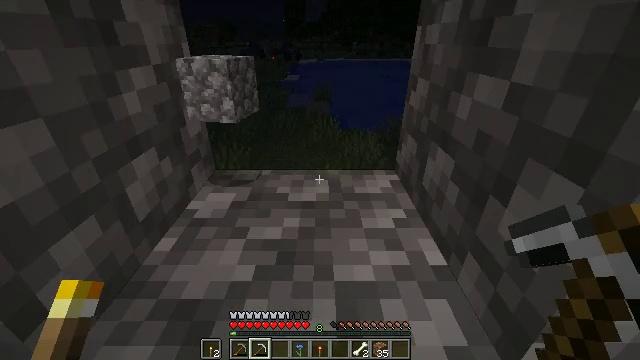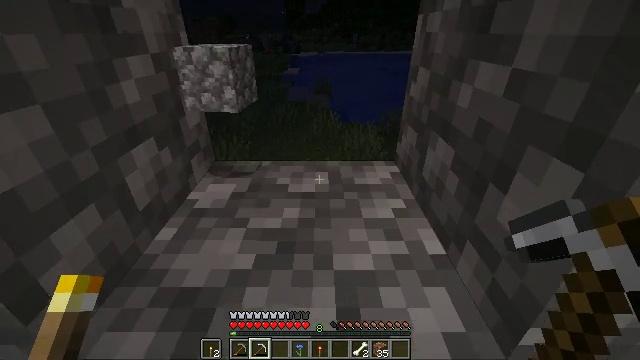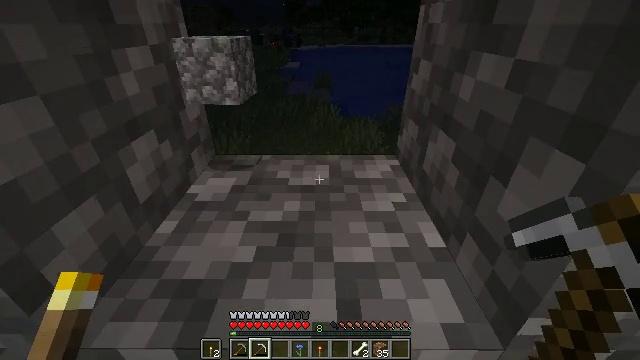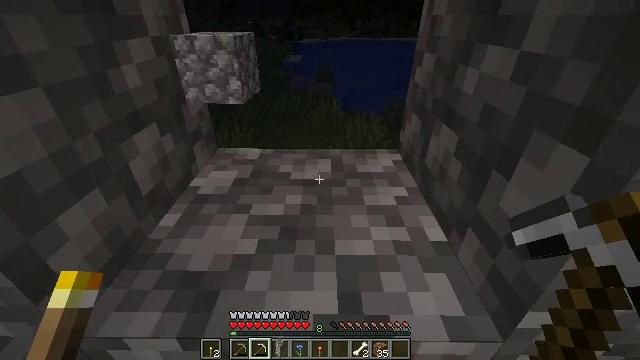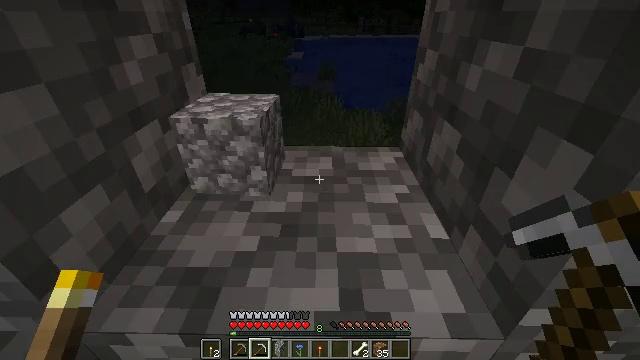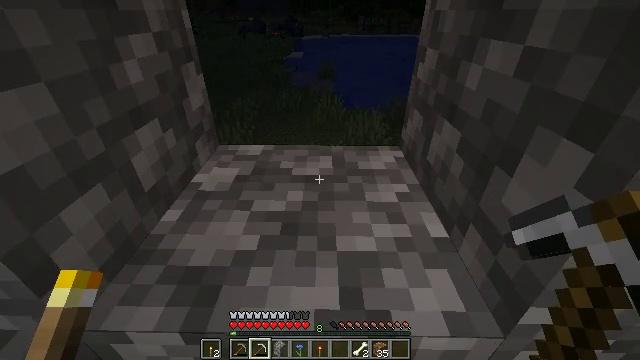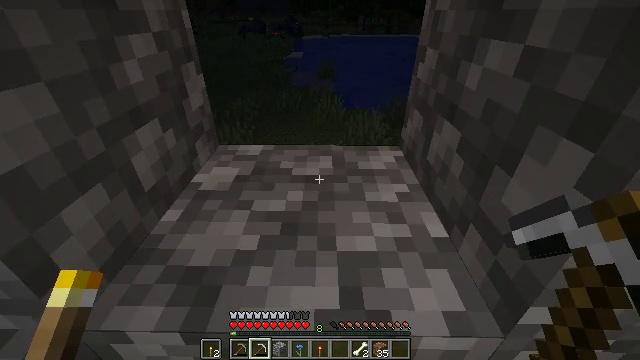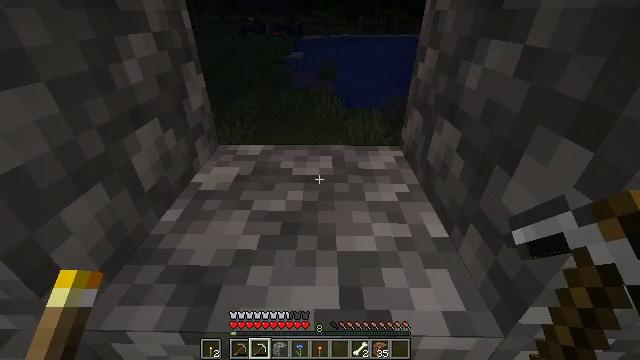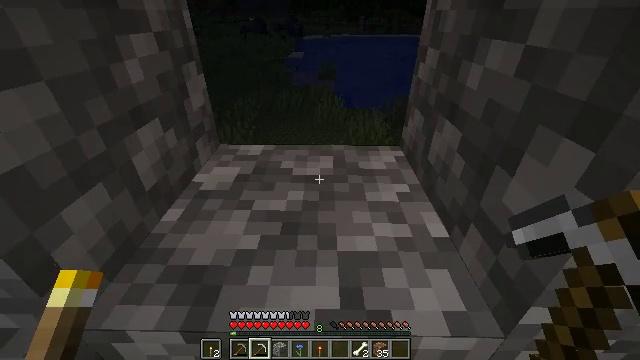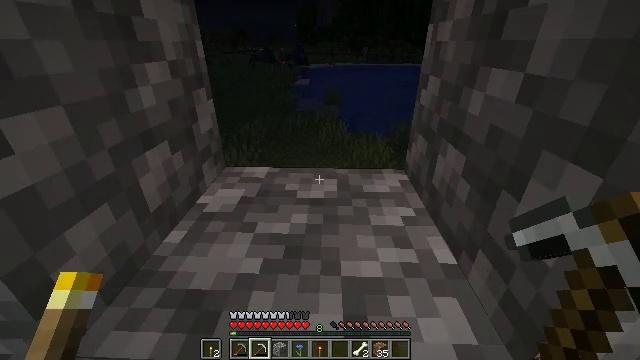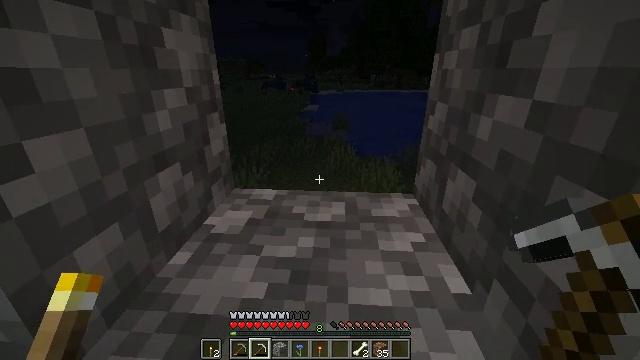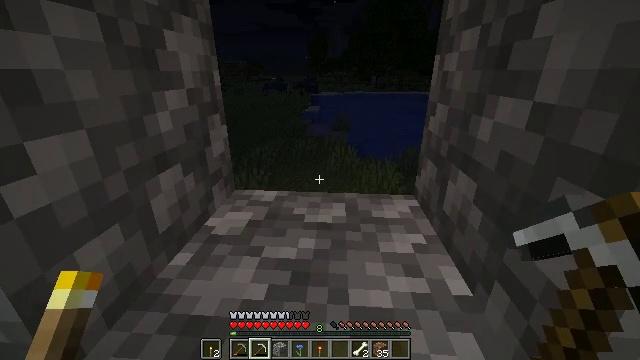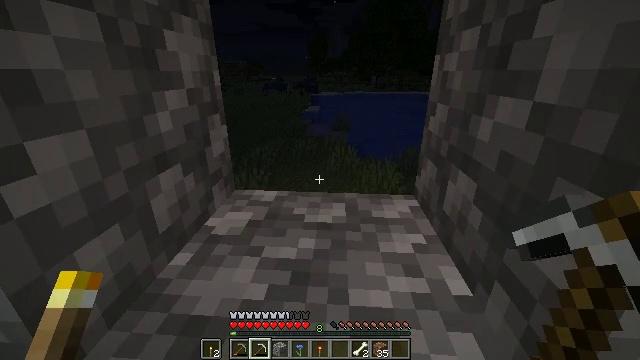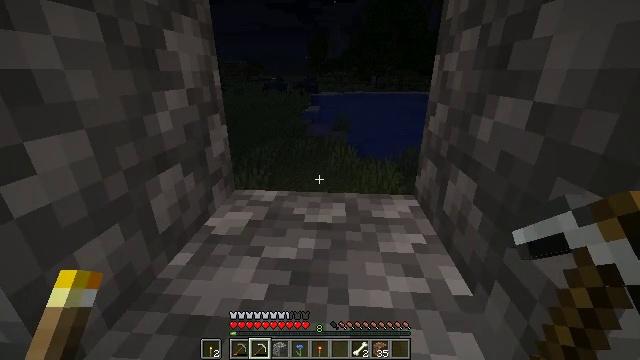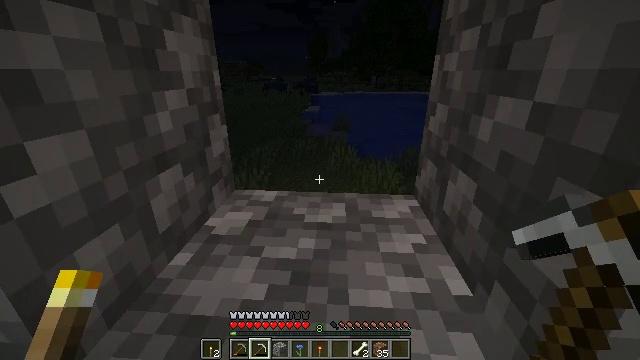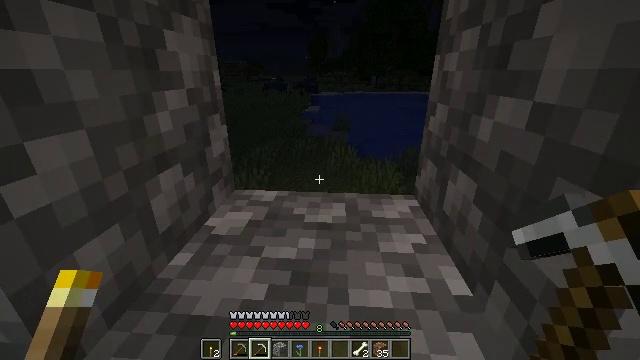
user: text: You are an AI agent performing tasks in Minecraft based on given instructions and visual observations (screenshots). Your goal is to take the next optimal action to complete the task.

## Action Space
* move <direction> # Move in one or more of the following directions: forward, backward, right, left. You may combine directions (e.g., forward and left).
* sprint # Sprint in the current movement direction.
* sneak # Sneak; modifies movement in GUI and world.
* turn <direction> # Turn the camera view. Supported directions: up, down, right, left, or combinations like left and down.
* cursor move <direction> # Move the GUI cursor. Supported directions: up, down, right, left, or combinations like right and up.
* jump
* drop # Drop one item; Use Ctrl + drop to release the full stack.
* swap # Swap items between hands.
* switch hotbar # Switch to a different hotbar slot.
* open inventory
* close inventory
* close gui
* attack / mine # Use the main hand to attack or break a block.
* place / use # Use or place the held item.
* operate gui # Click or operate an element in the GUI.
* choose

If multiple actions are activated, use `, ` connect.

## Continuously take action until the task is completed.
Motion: motion action
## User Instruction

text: Craft the gold ingot using the furnace.
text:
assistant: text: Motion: move forward, turn down
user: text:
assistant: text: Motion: move forward, turn down
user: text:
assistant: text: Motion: move forward, turn down
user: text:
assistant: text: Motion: move forward
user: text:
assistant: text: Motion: no_op
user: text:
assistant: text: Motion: no_op
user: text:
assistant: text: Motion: no_op
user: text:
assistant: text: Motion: no_op
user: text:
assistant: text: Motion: turn left and up
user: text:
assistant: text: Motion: turn left and up
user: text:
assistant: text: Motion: no_op
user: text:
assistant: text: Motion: no_op
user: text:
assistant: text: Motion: no_op
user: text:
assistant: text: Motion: no_op
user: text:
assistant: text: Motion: no_op
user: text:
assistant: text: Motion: no_op
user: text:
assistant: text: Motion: no_op
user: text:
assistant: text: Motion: no_op
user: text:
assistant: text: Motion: no_op
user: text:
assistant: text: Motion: no_op
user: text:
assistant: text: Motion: no_op
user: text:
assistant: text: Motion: turn left
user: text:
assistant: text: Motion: turn left and up
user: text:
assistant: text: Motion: turn left and up
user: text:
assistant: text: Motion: turn left
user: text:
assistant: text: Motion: no_op
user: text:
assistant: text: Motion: no_op
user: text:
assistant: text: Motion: no_op
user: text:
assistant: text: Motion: no_op
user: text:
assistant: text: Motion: turn left